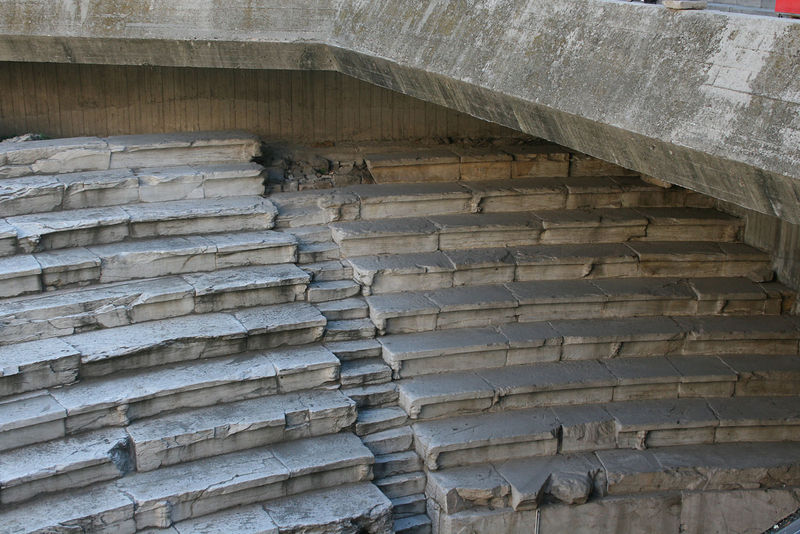
Titel: Römisches Stadion
Institution: Bulgarien, Plovdiv
Schlagwörter: grau, rot, wand, stein, steine, publikum, theater, rund, sitze, tribüne, zuschauer, mauer, klein, treppe, stufen, arena, halle, ruine, antike, beton, groß, bänke, rom, handwerk, sandstein, mauern, antik, platten, brocken, funde, überhang, schutz, sitzplatz, artrium, amphitheater, koloseum, rundlich, ampore, stadium, festspiele, kolloseum, steinbänke, amphietheater, trebüne, ausgabung